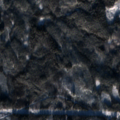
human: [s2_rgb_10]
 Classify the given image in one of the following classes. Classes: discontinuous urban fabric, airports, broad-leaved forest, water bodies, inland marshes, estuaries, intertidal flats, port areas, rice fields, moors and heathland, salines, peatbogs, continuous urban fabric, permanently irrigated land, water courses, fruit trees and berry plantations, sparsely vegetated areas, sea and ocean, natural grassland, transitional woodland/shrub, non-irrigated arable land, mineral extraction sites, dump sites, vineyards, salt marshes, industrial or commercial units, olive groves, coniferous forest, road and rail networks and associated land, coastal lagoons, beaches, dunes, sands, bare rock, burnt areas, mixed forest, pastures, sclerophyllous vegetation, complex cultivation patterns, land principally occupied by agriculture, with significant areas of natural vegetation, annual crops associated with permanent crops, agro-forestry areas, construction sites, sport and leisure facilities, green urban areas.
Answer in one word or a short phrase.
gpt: mixed forest